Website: apple
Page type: account-dashboard
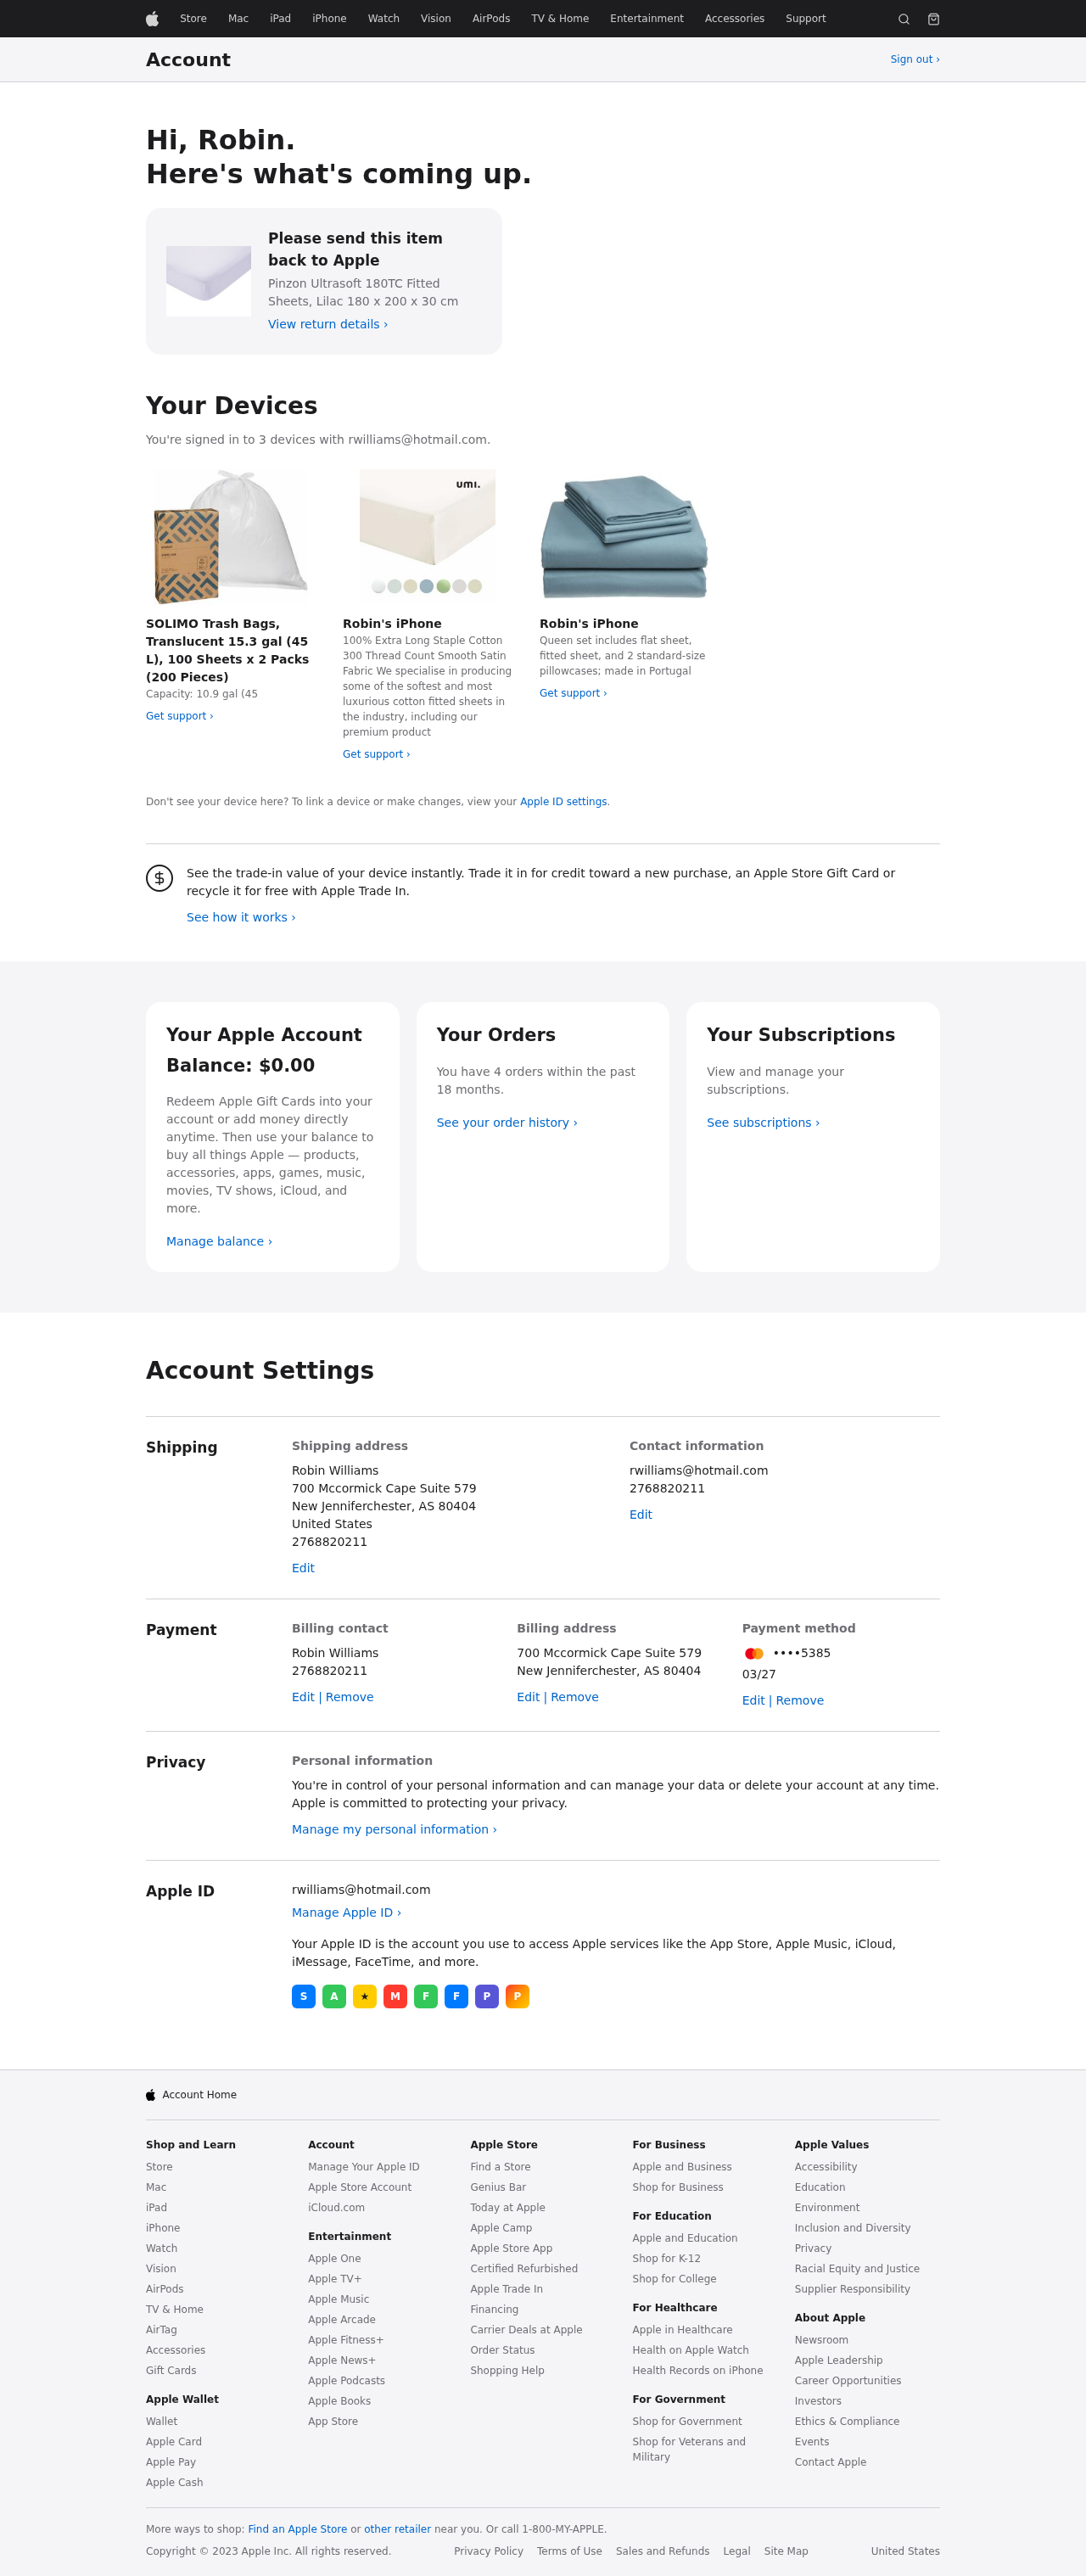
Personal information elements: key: PII_CITY_STATE_ZIP
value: New Jenniferchester, AS 80404
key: PII_EMAIL
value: rwilliams@hotmail.com
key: PII_FIRSTNAME
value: Robin
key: PII_FULLNAME
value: Robin Williams
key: PII_PHONE
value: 2768820211
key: PII_STREET
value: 700 Mccormick Cape Suite 579
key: PII_EMAIL2
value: rwilliams@hotmail.com
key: PII_EMAIL3
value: rwilliams@hotmail.com
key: PII_PHONE_LINE
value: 0211
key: PII_PHONE_SUFFIX
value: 0211
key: PII_PHONE2
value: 2768820211
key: PII_PHONE3
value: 2768820211
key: PII_PHONE_NUMERIC
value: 2768820211
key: PII_PHONE2_NUMERIC
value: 2768820211
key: PII_PHONE3_NUMERIC
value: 2768820211
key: PII_PHONE_DIGITS
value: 2768820211
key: PII_PHONE_LAST4
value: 0211
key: PII_LASTNAME
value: Williams
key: PII_FULLNAME2
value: Robin Williams
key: PII_FULLNAME3
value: Robin Williams
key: PII_FIRSTNAME2
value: Robin
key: PII_FIRSTNAME3
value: Robin
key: PII_LASTNAME2
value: Williams
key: PII_LASTNAME3
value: Williams
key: PII_FIRSTNAME_DERIVED
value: Robin
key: PII_LASTNAME_DERIVED
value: Williams
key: PII_FULLNAME_DERIVED
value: Robin Williams
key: PII_NAME_FULL_DERIVED
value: Robin Williams
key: PII_CITY
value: New Jenniferchester
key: PII_STATE
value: AS
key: PII_STATE_ABBR
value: AS
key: PII_POSTCODE
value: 80404
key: PII_POSTCODE_FULL
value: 80404
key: PII_CITY_STATE
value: New Jenniferchester, AS
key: PII_POSTCODE_NUMERIC
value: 80404
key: PII_CARD_LAST4
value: ••••5385
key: PII_CARD_EXPIRY
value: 03/27
Product elements: key: PRODUCT1_NAME
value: Pinzon Ultrasoft 180TC Fitted Sheets, Lilac 180 x 200 x 30 cm
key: PRODUCT2_DESC
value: Capacity: 10.9 gal (45
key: PRODUCT2_NAME
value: SOLIMO Trash Bags, Translucent 15.3 gal (45 L), 100 Sheets x 2 Packs (200 Pieces)
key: PRODUCT3_DESC
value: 100% Extra Long Staple Cotton 300 Thread Count Smooth Satin Fabric We specialise in producing some of the softest and most luxurious cotton fitted sheets in the industry, including our premium product
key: PRODUCT4_DESC
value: Queen set includes flat sheet, fitted sheet, and 2 standard-size pillowcases; made in Portugal
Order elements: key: ORDER_COUNT
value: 4
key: ORDER_HISTORY_MONTHS
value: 18
Other elements: key: NUM_DEVICES
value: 3
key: ACCOUNT_BALANCE
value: $0.00